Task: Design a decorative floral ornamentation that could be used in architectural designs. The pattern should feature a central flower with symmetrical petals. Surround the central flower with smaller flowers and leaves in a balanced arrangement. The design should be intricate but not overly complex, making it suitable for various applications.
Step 446:
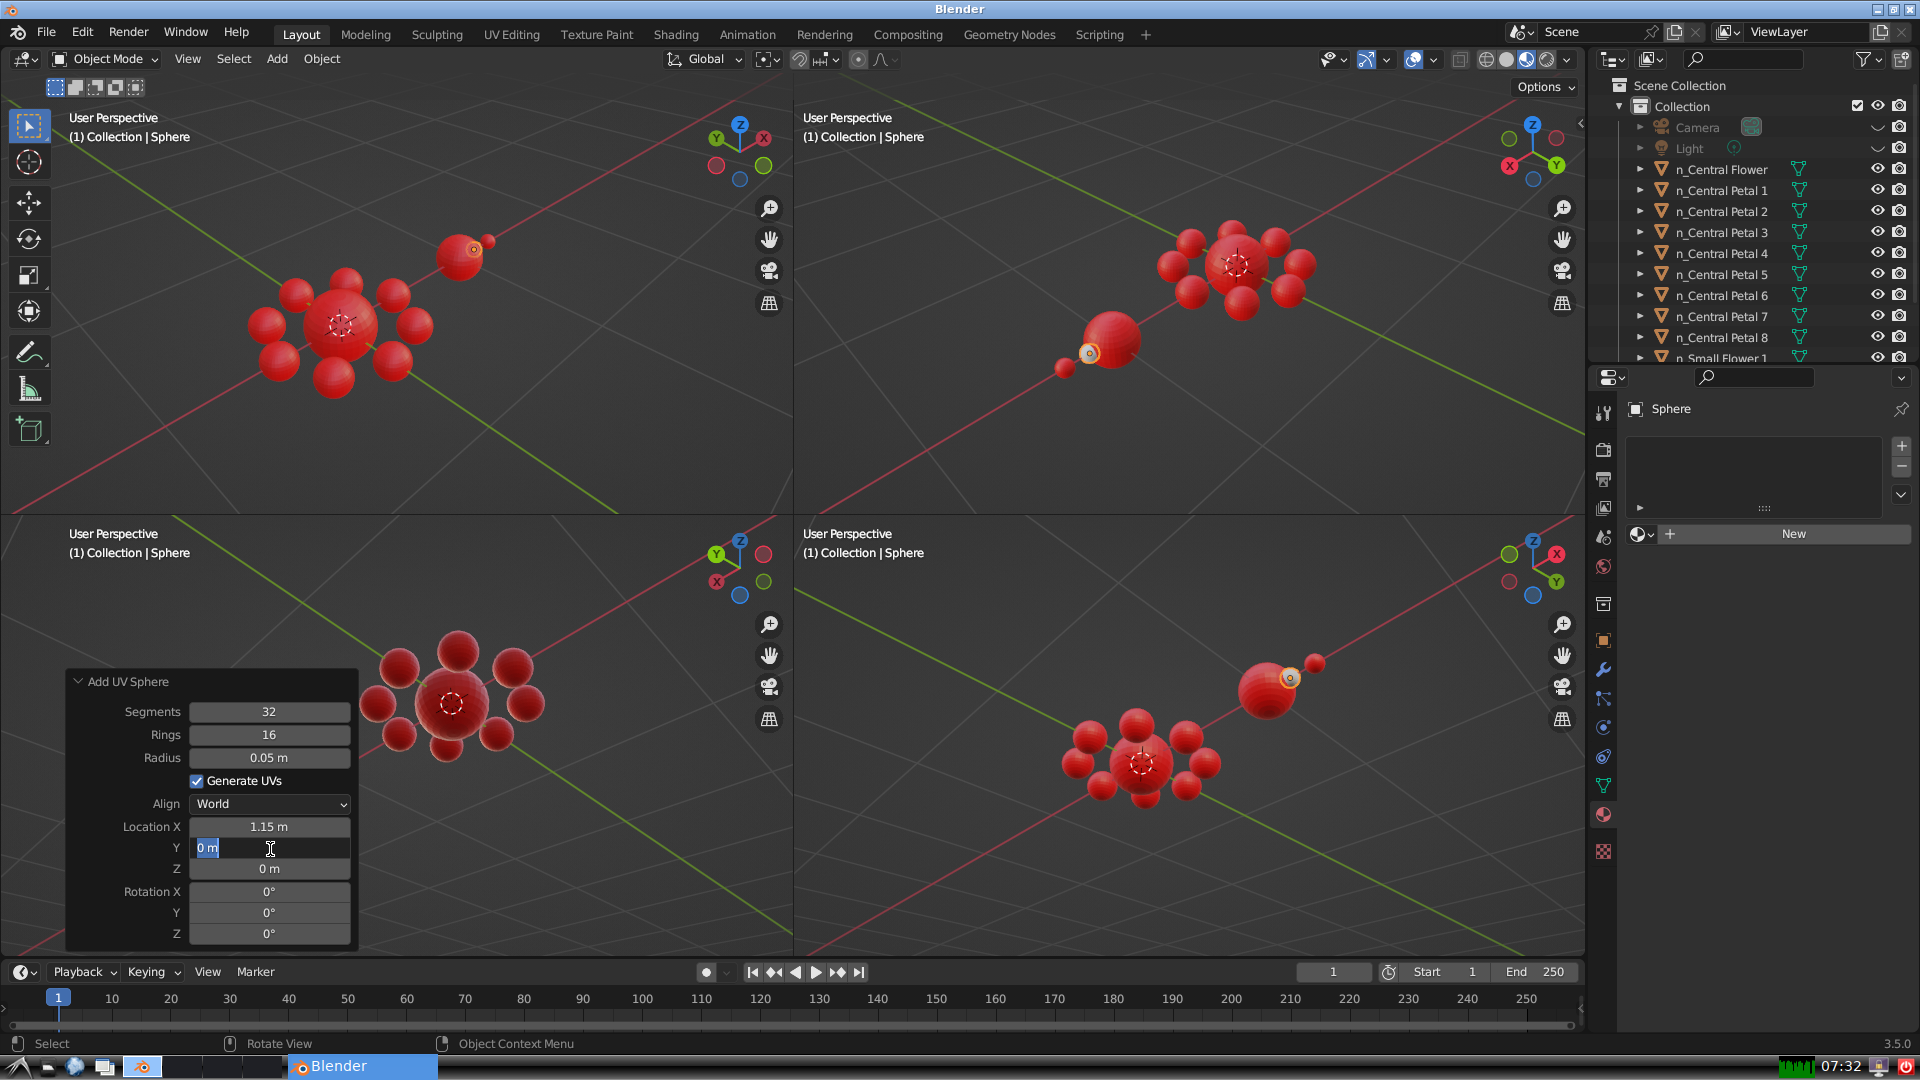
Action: input_text: 0.25980762113533157